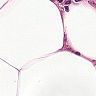
Metastatic tissue present: no